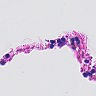
Metastatic tissue present: no